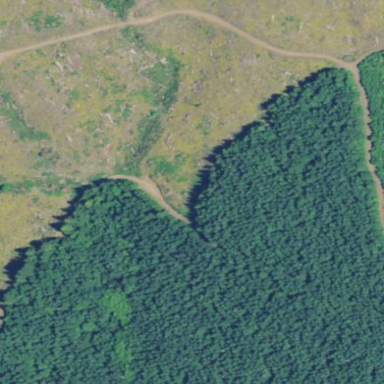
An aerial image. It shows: Clearcut area created by human activity.